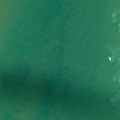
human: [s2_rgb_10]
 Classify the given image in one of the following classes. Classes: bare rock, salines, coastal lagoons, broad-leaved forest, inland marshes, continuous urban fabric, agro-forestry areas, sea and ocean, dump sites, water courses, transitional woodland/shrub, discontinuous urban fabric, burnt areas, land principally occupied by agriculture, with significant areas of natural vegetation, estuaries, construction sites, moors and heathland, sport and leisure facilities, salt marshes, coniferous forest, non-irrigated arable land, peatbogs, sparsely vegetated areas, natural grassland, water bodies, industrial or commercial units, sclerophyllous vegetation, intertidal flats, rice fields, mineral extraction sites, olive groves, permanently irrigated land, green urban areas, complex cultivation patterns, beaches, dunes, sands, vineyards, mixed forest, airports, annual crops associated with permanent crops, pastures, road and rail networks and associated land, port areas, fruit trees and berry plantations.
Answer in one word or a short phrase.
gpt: sea and ocean